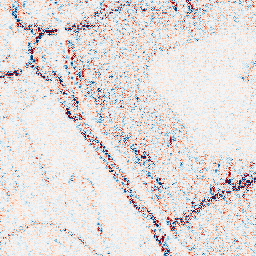
Category: wavelet
Decomposition family: wavelet_reverse_biorthogonal
Decomposition parameters: wavelet: rbio3.5
level: 1
Upsampling method: regularized
Upsampling parameters: scale: 4
lambda_reg: 0.01
Upsampling scale: 4